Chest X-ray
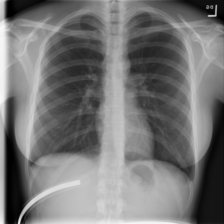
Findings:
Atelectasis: negative
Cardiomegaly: negative
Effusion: negative
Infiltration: negative
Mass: negative
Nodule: negative
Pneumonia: negative
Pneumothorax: negative
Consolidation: negative
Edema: negative
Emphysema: negative
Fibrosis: negative
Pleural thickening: negative
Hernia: negative